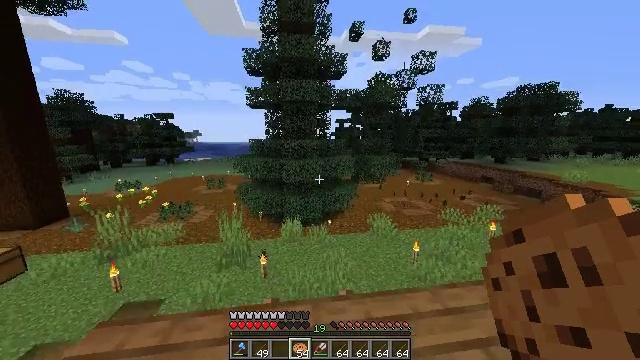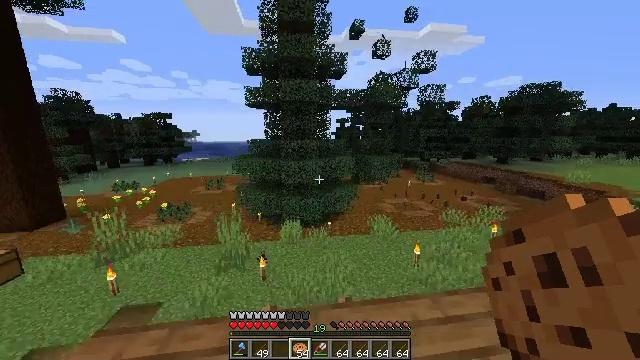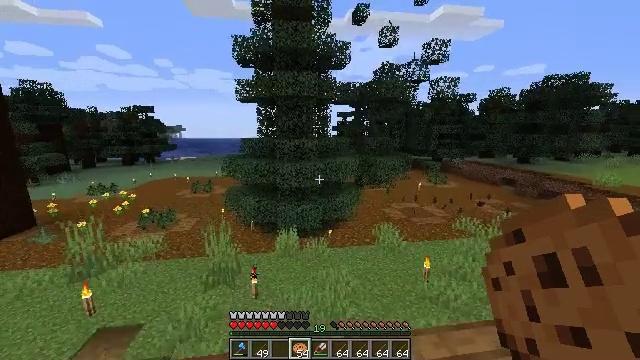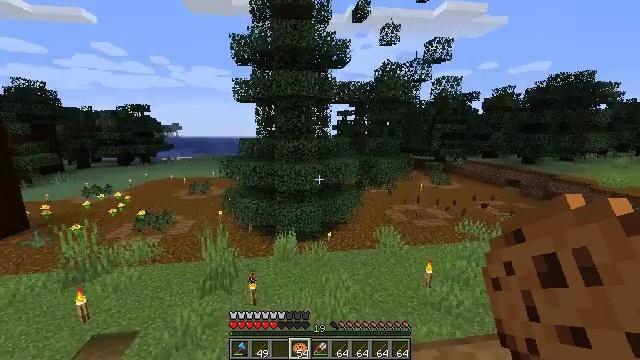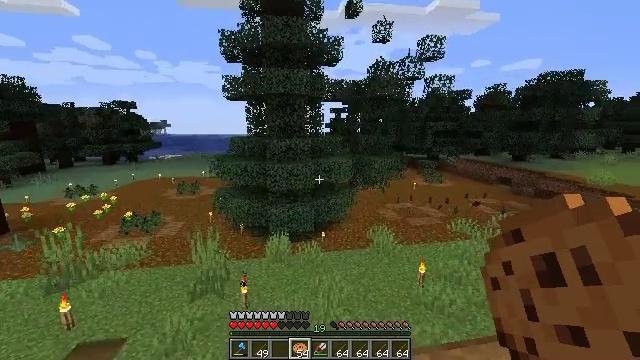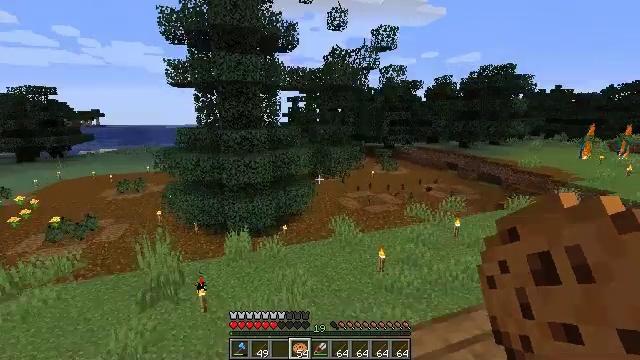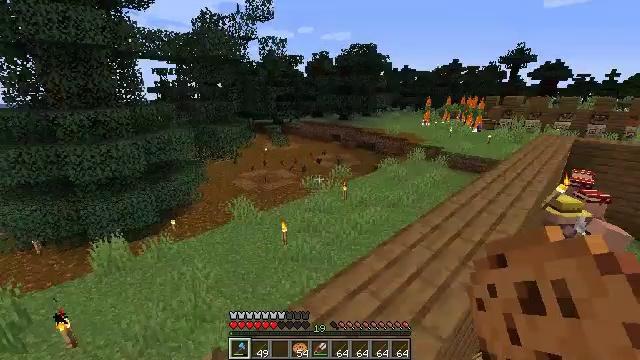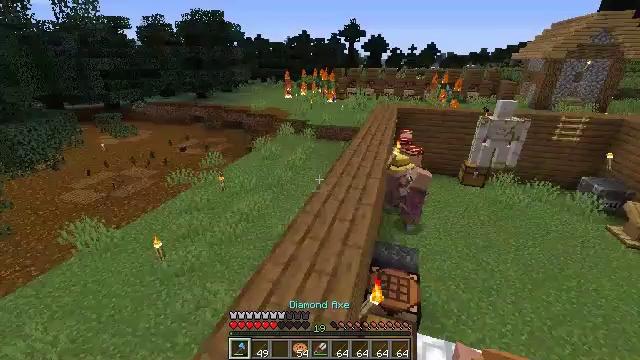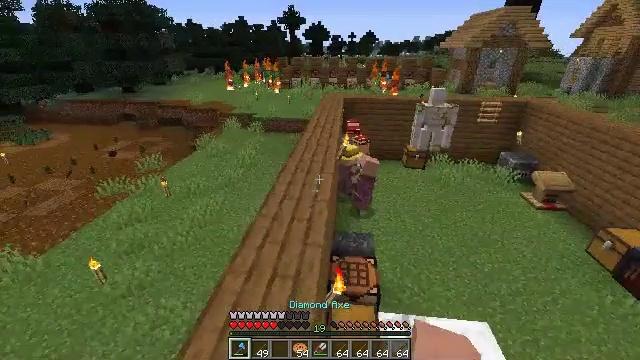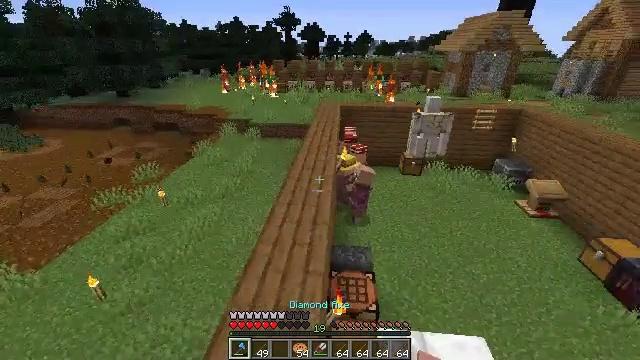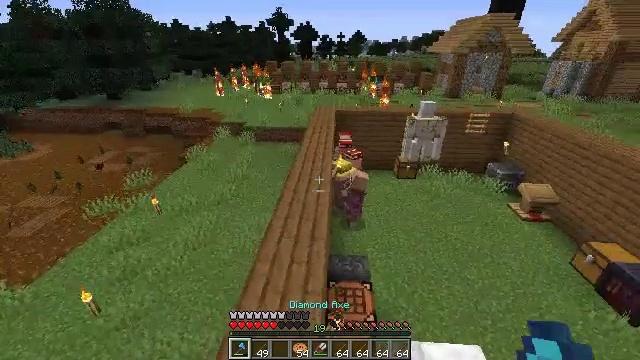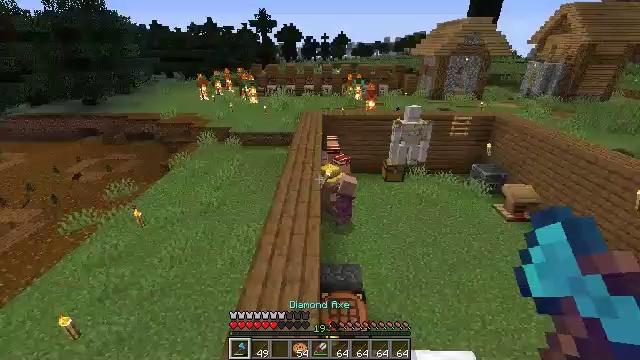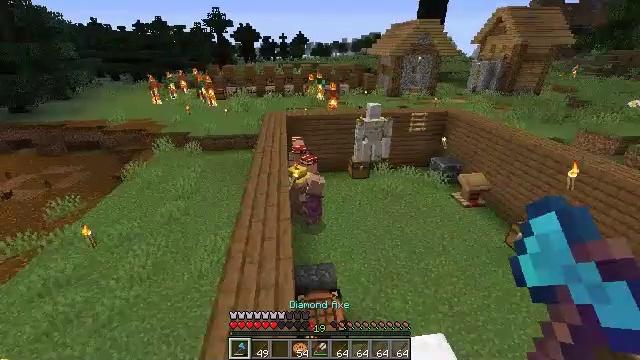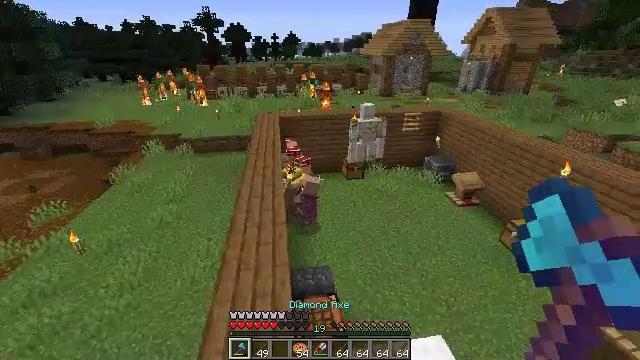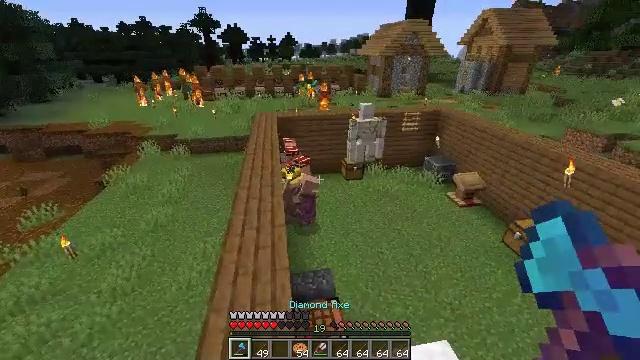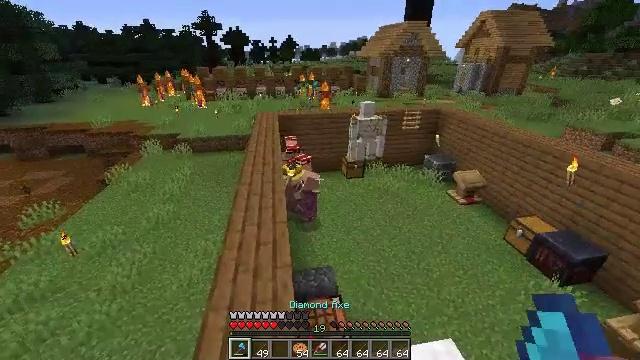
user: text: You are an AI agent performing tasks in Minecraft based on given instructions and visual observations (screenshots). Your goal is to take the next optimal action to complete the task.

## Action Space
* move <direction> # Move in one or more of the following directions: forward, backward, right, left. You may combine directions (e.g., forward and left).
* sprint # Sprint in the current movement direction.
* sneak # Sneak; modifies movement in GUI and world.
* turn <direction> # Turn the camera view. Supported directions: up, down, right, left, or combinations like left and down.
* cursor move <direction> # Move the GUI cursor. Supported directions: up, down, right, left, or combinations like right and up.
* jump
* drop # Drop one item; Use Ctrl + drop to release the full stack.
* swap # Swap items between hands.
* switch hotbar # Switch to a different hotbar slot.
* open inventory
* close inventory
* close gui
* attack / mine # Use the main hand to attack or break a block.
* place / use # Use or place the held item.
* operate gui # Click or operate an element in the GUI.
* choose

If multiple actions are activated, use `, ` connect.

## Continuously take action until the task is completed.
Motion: motion action
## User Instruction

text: Kill mobs.
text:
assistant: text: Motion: move forward, jump
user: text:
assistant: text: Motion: move forward, jump
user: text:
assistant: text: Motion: move forward, jump
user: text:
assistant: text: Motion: move forward, turn right, jump
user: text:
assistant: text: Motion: move forward, turn right and down, jump
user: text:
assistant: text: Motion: move forward, turn right and down, jump, switch to hotbar 1
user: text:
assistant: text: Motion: move forward, turn right and down, jump, switch to hotbar 1
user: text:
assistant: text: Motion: move forward, turn right and down, jump
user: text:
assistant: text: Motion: move forward, jump
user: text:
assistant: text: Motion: move forward, turn right, jump
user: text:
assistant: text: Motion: move forward, turn right, jump
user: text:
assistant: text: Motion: move forward, turn right, jump
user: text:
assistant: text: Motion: move forward, turn right, jump
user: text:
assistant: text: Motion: move forward, sprint, jump
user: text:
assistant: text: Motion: move forward, sprint, jump
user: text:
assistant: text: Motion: move forward, sprint, jump
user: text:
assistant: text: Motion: move forward, sprint, turn left, jump
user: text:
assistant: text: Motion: move forward, sprint, turn left, jump
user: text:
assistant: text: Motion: move forward, sprint, jump
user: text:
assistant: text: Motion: move forward, sprint, jump
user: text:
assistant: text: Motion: move forward, sprint, turn right, jump
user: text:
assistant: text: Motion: move forward, sprint, turn right, jump
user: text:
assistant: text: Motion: move forward, sprint, jump
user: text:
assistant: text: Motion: move forward, sprint, turn down, jump
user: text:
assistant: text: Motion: move forward, sprint, jump
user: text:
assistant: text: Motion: move forward, sprint, jump
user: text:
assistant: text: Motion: move forward, sprint, jump
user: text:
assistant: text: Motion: move forward, sprint, jump
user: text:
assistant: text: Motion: move forward, sprint, jump
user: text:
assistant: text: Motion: move forward, sprint, jump